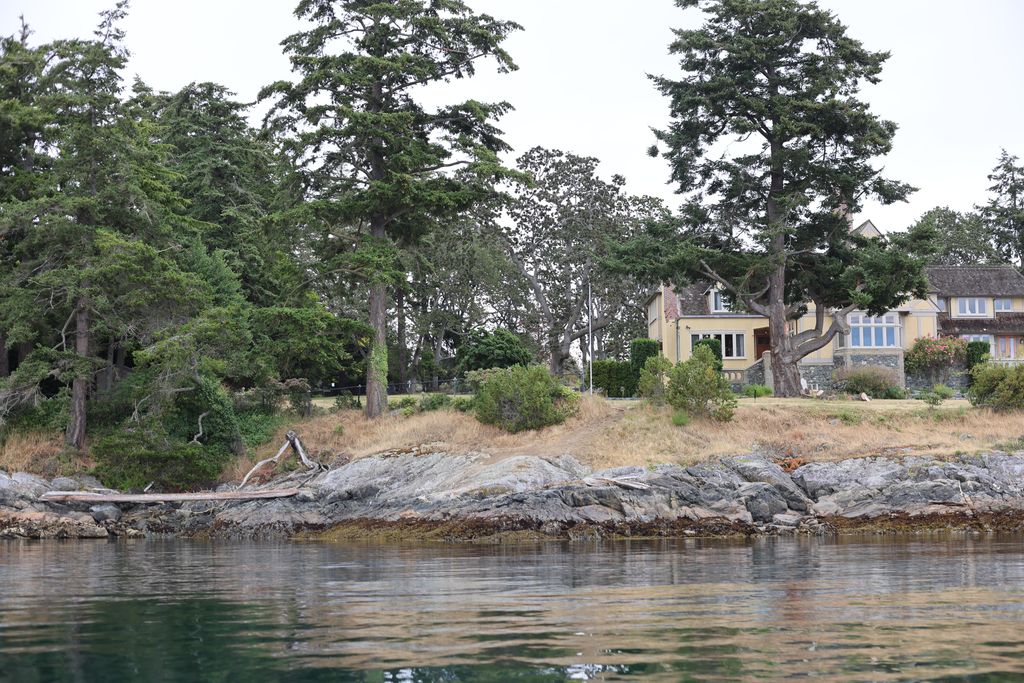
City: victoria